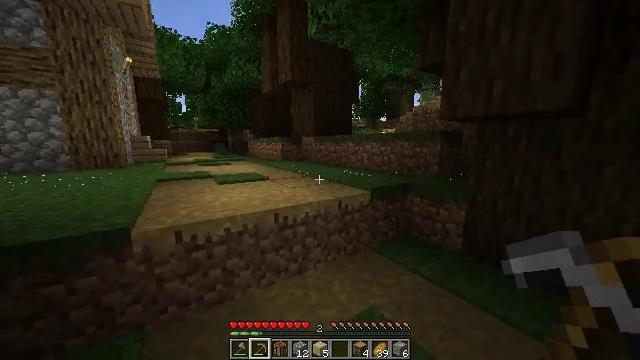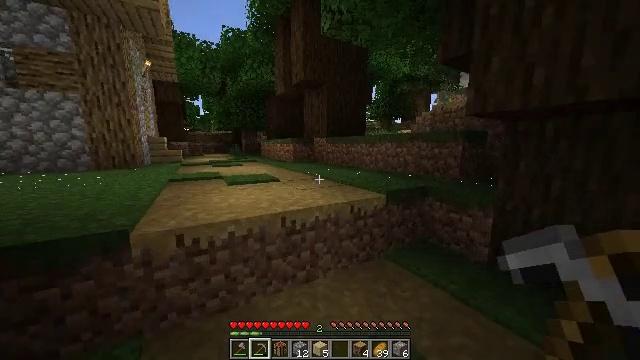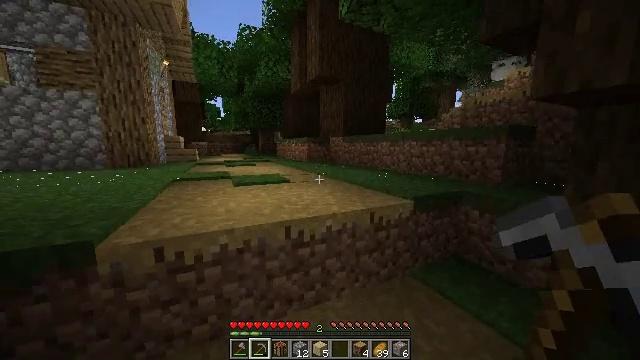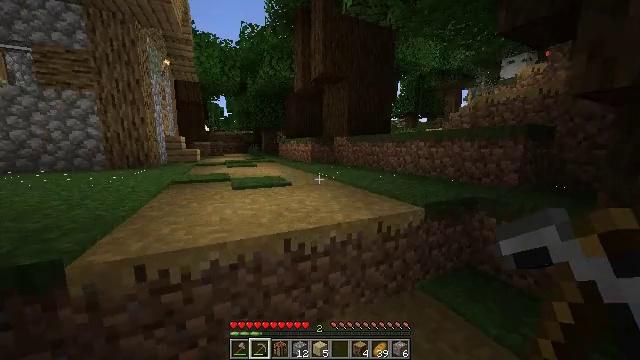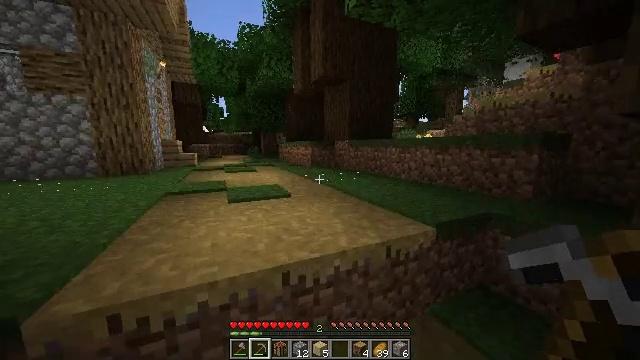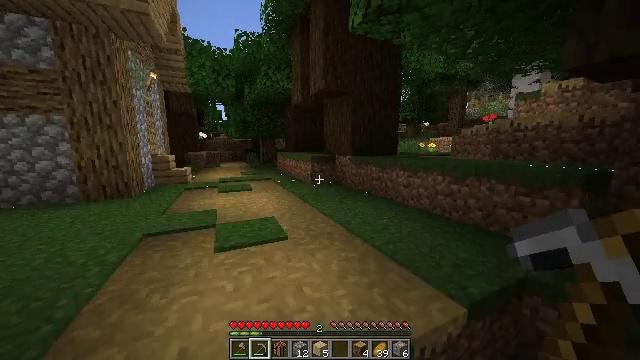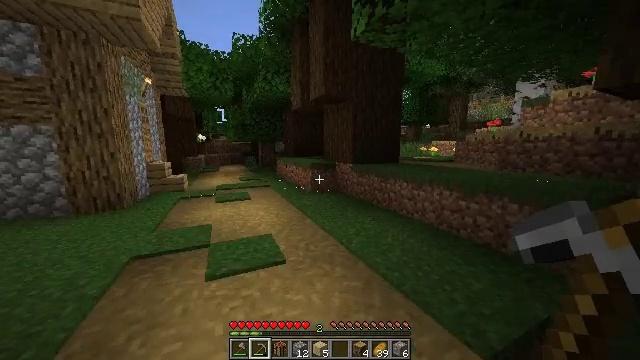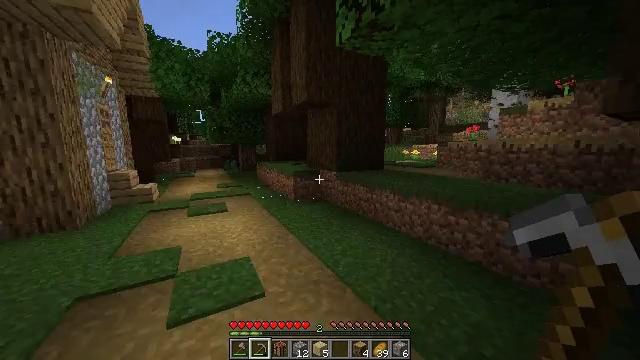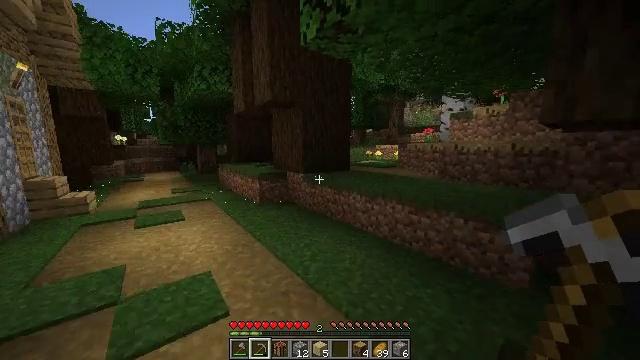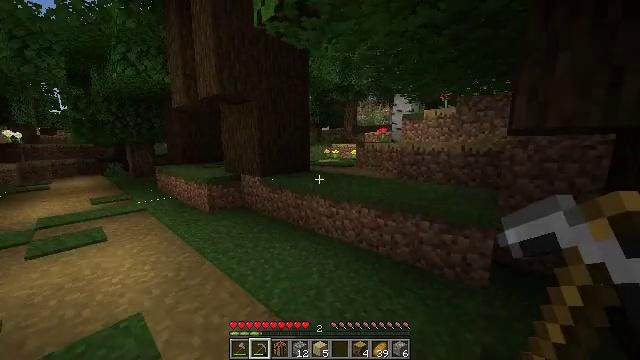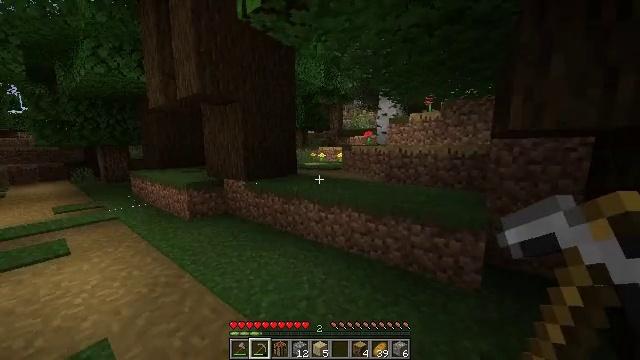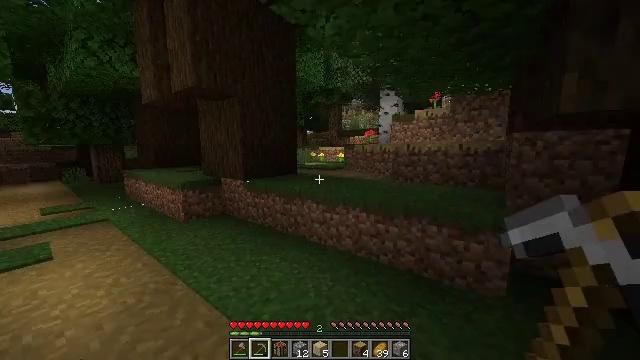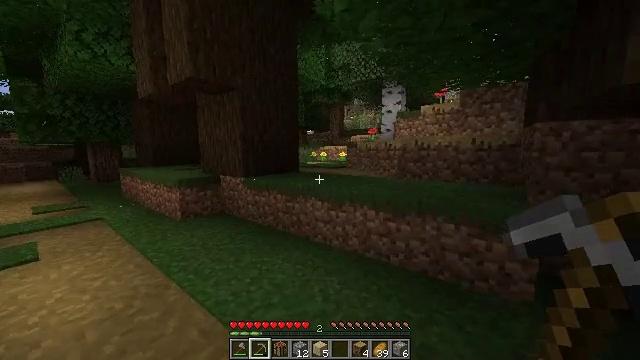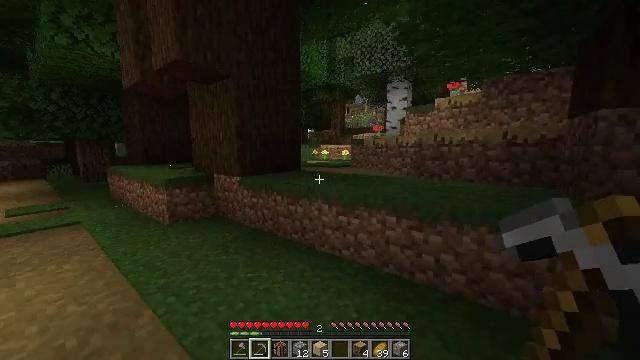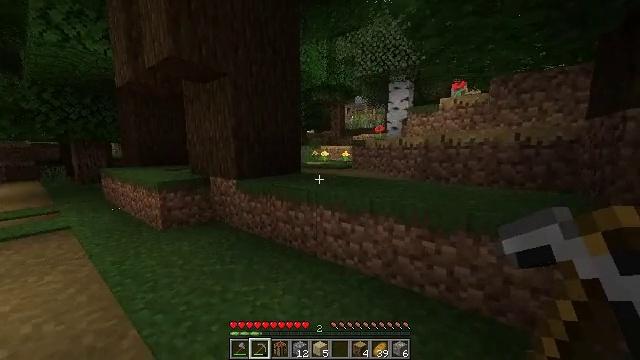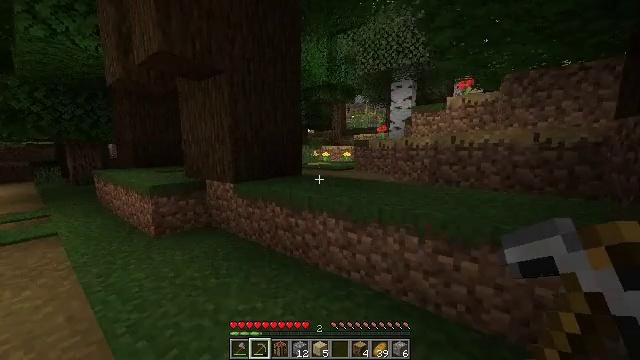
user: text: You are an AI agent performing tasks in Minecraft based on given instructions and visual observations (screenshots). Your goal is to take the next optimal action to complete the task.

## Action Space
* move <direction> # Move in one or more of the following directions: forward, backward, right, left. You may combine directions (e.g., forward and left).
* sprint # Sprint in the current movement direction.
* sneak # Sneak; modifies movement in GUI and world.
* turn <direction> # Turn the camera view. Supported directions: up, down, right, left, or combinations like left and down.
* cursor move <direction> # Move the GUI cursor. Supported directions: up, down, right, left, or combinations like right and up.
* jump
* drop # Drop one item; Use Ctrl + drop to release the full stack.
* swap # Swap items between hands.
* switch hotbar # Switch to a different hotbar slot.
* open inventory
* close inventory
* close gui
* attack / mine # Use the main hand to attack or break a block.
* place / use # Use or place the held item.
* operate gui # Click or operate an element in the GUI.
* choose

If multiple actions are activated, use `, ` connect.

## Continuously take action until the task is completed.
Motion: motion action
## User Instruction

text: Break the dark oak leaves for resources.
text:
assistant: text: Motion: move forward, sprint, turn left
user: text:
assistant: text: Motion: move forward, sprint, turn left
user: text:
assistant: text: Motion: move forward, sprint
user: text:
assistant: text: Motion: move forward, sprint, jump
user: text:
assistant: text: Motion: move forward, sprint, jump
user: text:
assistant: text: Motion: move forward, sprint, jump
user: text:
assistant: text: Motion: move forward, sprint, turn right, jump
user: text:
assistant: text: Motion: move forward, sprint, turn right
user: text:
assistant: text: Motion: move forward, sprint, turn right
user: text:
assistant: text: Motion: move forward, sprint, turn right
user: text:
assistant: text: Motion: move forward, sprint
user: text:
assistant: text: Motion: move forward, sprint
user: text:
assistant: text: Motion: move forward, sprint
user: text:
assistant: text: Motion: move forward, sprint
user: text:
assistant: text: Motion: move forward, sprint
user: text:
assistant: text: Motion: move forward, sprint
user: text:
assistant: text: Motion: move forward, sprint
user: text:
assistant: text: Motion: move forward, sprint
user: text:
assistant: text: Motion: move forward, sprint
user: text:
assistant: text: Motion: move forward, sprint, jump
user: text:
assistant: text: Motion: move forward, sprint, jump
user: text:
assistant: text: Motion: move forward, sprint, jump
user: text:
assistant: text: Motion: move forward and move right, sprint, jump
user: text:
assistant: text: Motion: move forward and move right, sprint, jump
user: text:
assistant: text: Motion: move forward and move right, sprint
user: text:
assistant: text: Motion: move forward and move right, sprint, turn right
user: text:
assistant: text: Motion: move forward, sprint
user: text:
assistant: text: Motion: move forward, sprint
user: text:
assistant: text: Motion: move forward, sprint
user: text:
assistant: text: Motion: move forward, sprint